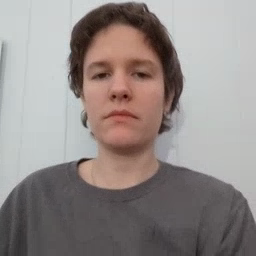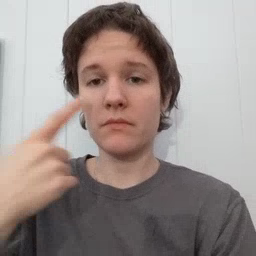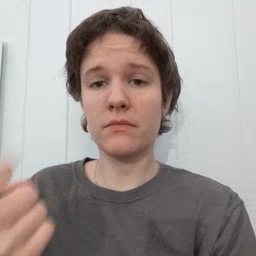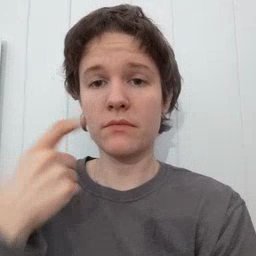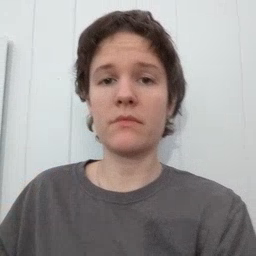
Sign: cry